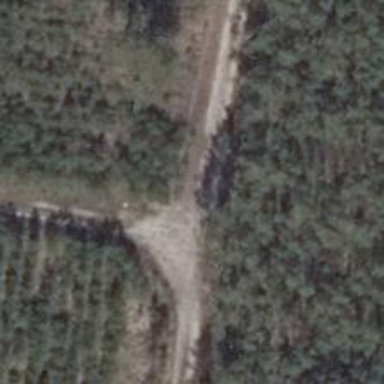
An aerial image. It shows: Sandy track with grade3 tracktype.